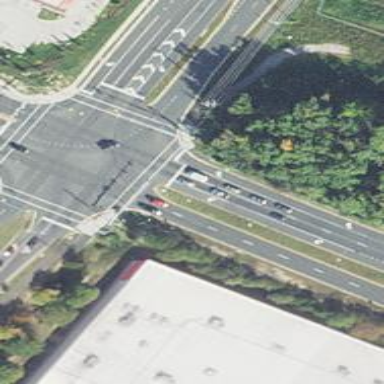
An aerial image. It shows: Trunk link highway with separate sidewalk.